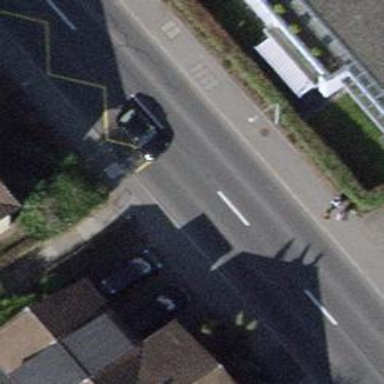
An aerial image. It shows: Platform for public transport on the road.